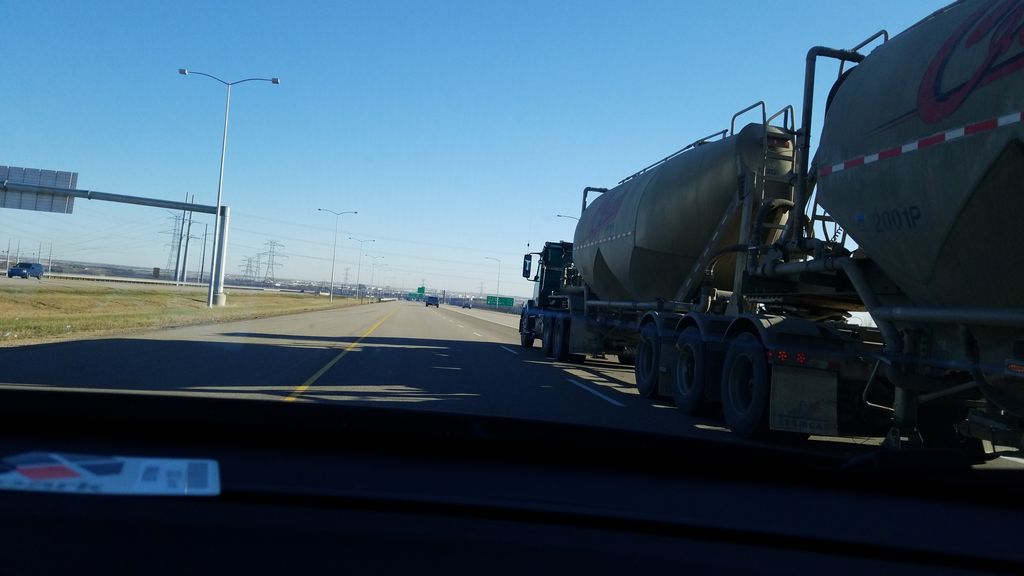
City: edmonton